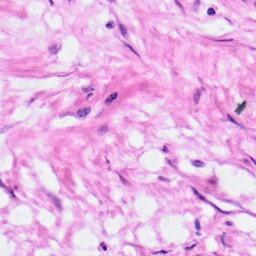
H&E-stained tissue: Pancreatic